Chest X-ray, PA view. Patient: 19 years old, sex F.
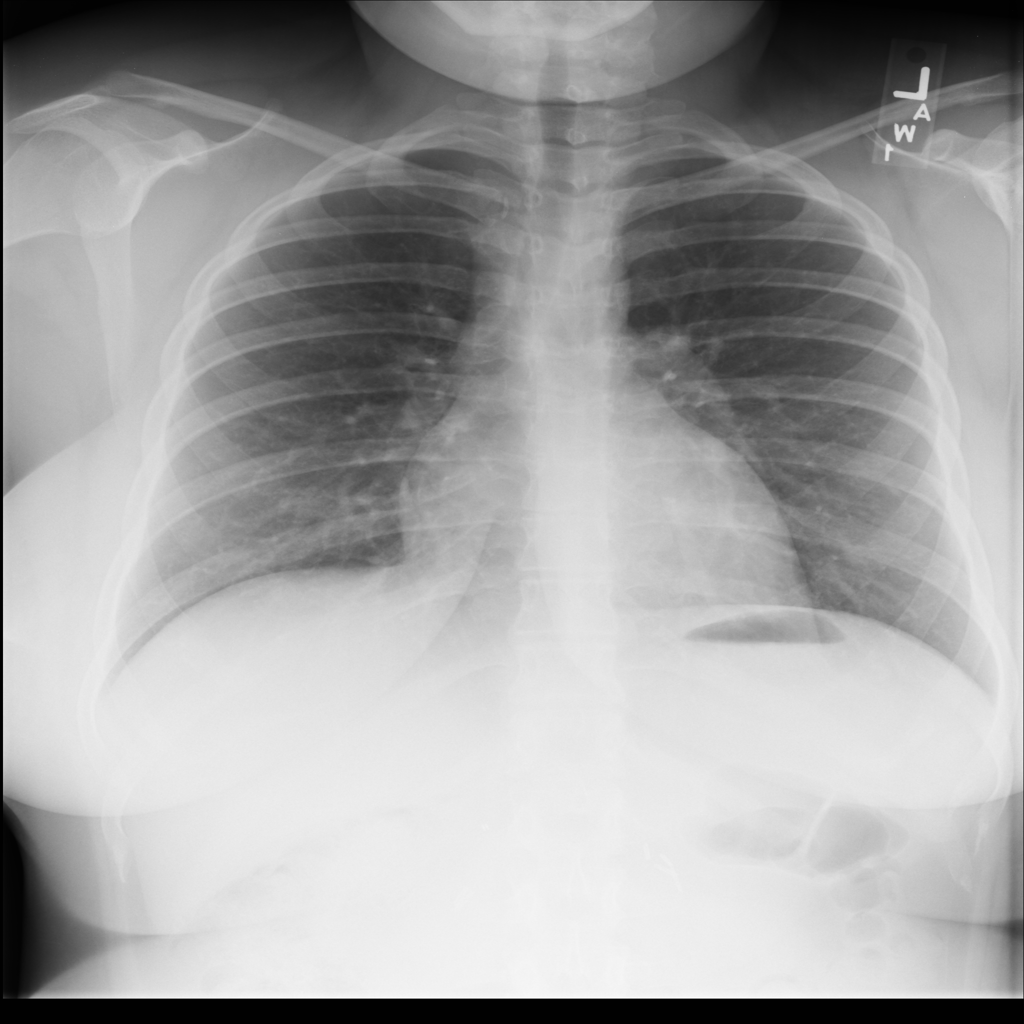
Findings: No Finding